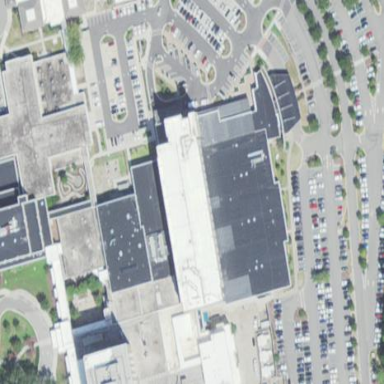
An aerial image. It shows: Hospital building.